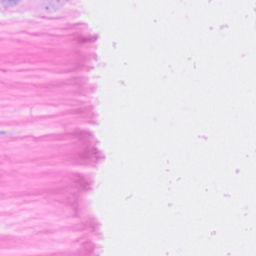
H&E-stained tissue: Breast